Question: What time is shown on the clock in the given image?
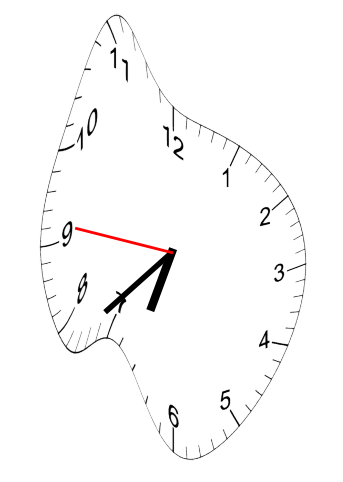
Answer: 06:37:46